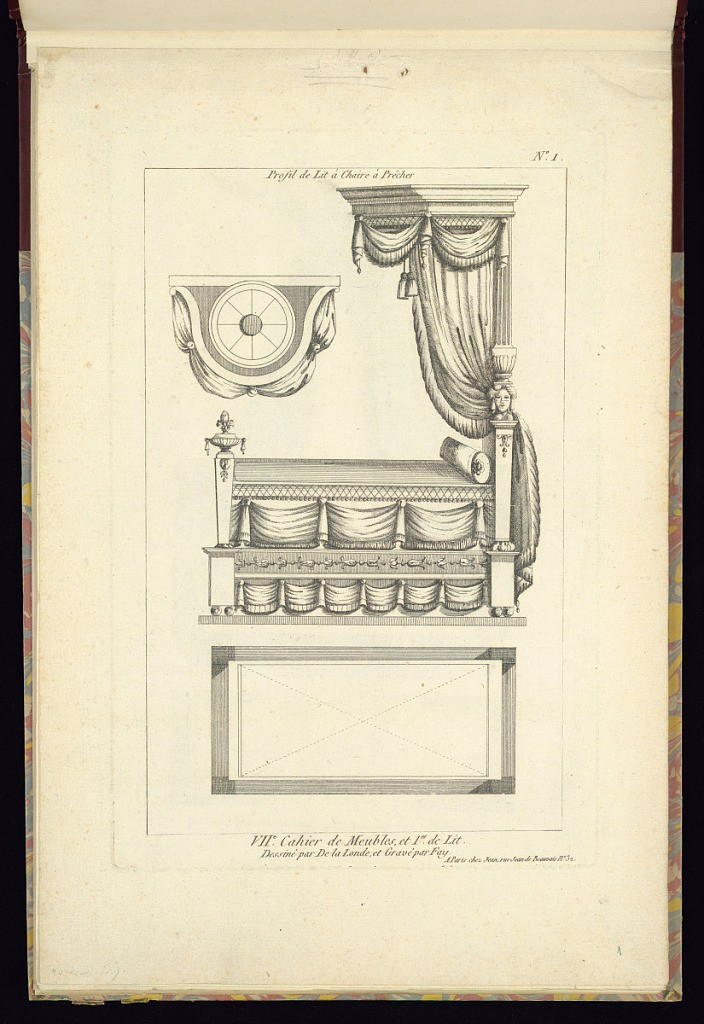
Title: Title Page
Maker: Richard de Lalonde, French, active 1780–96
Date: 1792–1814
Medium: Etching and engraving on laid paper
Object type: Print
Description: Title page for a series of bed designs. The title is lettered above a design for a bed in the style of a pulpit. The bed is illustrated in profile and in plan form from above to show the shape and dimensions of the canopy and the base. The bed is decorated with neoclassical and empire style ornament and motifs, featuring head posts with fluted columns and a mask and foot posts with a vase finial. The ornament features fleurons and rosettes on the soft furnishings and bed frame. Bed curtains with passementerie and tassels hang from the canopy and along the base of the bed. The bed is rectangular, and the canopy is circular. The plate is signed and numbered.